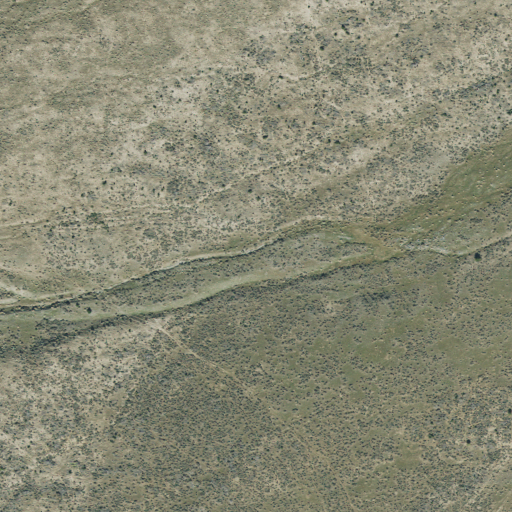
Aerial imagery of valley in Utah named Big Canyon containing only shrub